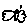
Label: bird